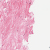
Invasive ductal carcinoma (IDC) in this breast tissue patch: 0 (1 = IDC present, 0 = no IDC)